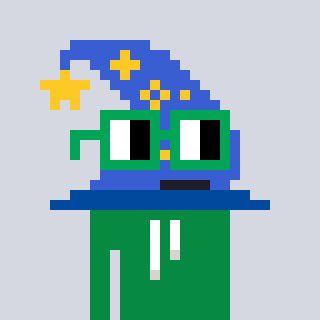
a pixel art character with square green glasses, a wizard hat-shaped head and a green-colored body on a cool background